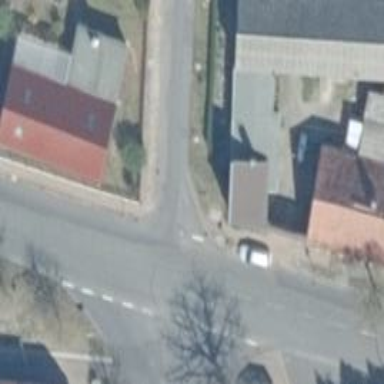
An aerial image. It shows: Road with "give way" sign.